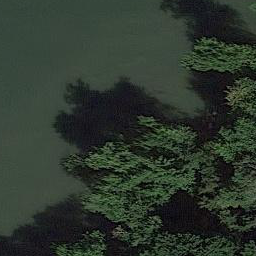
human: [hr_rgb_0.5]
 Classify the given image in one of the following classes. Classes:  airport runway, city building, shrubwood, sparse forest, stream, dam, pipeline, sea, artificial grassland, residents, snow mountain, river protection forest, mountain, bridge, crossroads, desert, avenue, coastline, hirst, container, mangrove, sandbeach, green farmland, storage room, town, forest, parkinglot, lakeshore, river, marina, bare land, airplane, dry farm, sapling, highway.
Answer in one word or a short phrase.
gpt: river protection forest